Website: walmart
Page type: account-selection
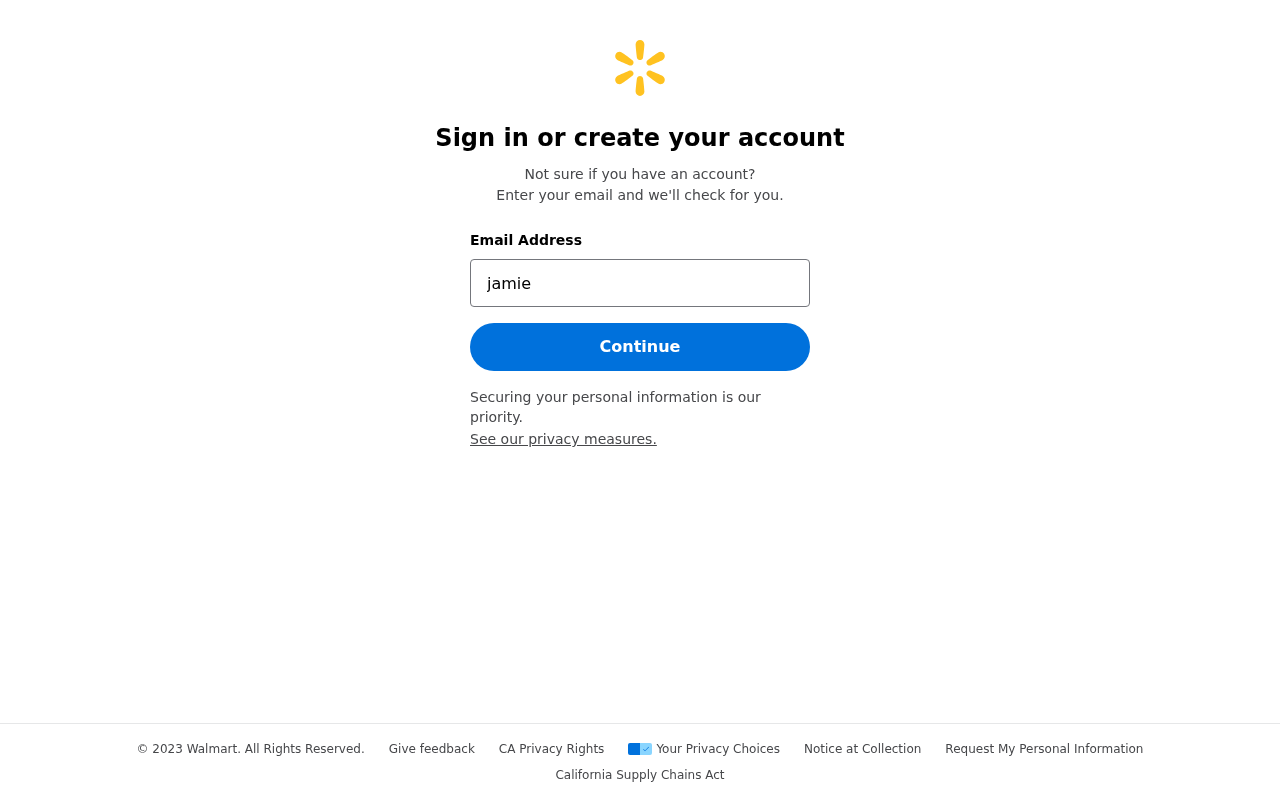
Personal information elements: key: PII_EMAIL
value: jamieallen@yahoo.com